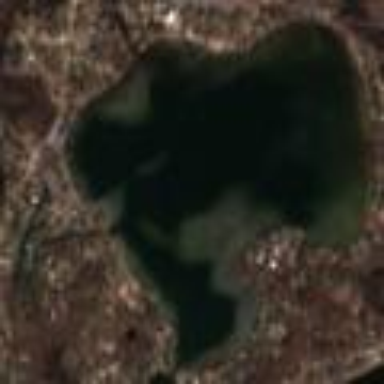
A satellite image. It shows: Serene lake.